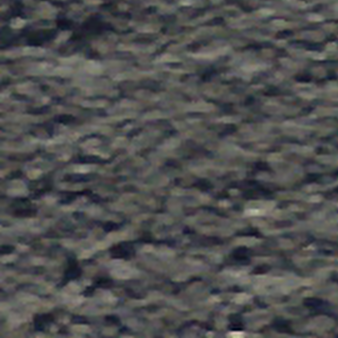
Label: other